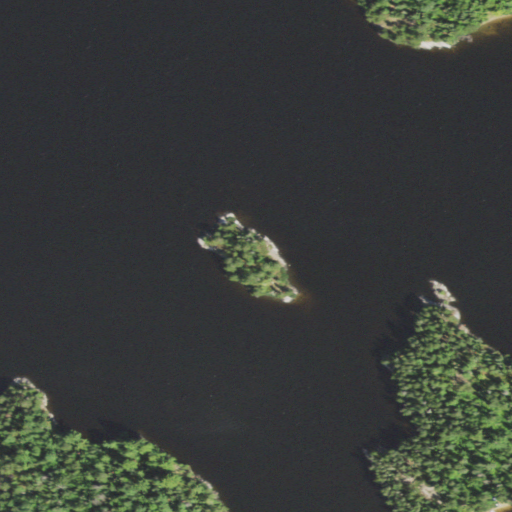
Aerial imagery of island in Minnesota named Postage Island containing open water, mixed forest, herbaceous wetlands, grassland, and evergreen forest